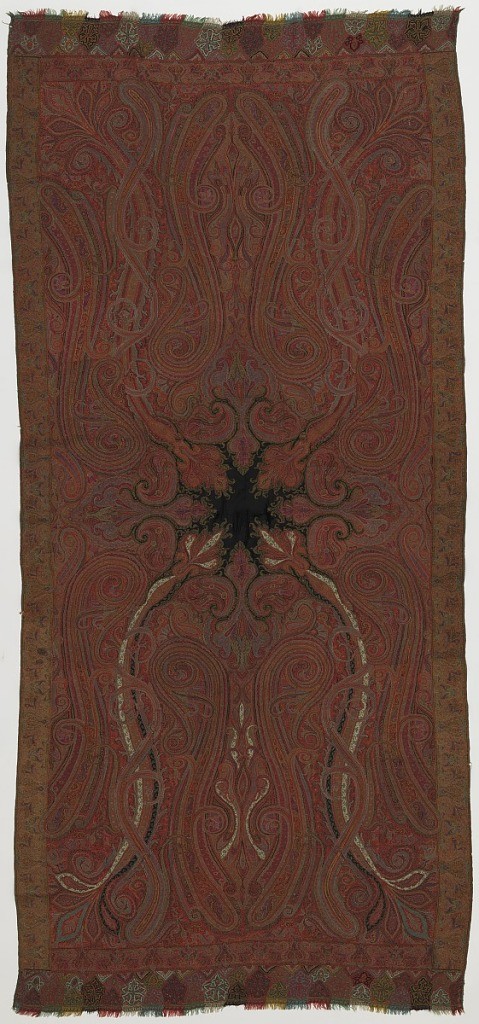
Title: Shawl
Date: ca. 1865
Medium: wool Technique: tapestry weave
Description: Typically French swirling shawl pattern in shades of red and violet, etc. with a small plain black area in the center.  The pattern is symmetrical and the pattern of the shawl can be divided into four quarters.  Narrow borders at each end in a patchwork of embroidered fabrics.